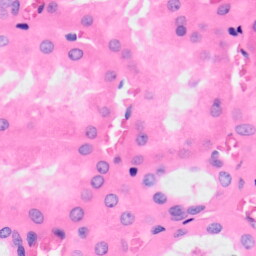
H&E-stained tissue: Kidney